Field crop: maize
Growth stage: 2
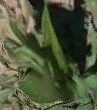
Species: maize